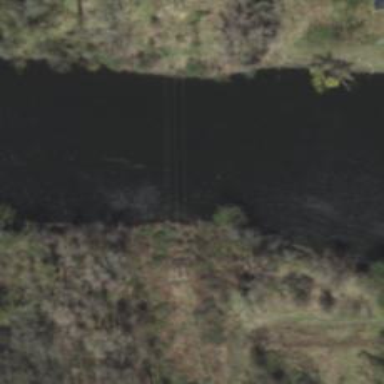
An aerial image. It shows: Abandoned railway bridge.